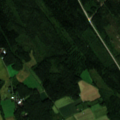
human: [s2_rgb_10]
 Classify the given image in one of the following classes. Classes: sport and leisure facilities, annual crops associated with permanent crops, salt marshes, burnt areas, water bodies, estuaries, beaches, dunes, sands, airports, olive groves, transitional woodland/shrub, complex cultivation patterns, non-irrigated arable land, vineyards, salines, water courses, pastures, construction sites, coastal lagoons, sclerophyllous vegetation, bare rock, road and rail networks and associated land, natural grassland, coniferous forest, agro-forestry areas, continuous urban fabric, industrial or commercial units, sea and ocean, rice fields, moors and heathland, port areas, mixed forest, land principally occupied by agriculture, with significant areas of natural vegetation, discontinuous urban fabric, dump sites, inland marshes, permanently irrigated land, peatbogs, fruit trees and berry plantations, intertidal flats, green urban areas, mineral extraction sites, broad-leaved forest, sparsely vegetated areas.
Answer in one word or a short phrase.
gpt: non-irrigated arable land, land principally occupied by agriculture, with significant areas of natural vegetation, coniferous forest, mixed forest